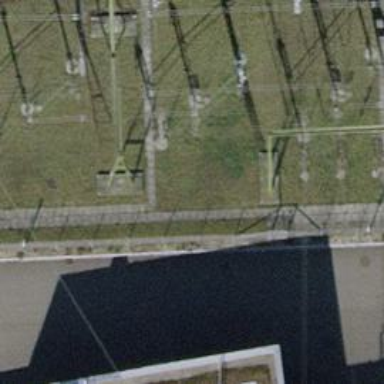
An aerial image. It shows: Switch used for power control.